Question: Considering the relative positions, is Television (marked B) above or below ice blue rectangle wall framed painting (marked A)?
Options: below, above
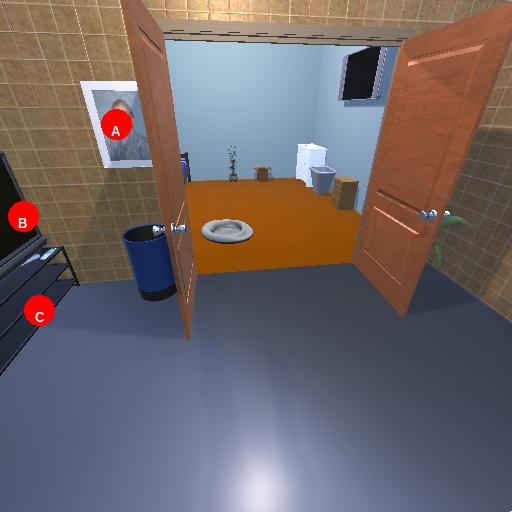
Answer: below